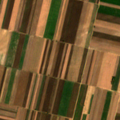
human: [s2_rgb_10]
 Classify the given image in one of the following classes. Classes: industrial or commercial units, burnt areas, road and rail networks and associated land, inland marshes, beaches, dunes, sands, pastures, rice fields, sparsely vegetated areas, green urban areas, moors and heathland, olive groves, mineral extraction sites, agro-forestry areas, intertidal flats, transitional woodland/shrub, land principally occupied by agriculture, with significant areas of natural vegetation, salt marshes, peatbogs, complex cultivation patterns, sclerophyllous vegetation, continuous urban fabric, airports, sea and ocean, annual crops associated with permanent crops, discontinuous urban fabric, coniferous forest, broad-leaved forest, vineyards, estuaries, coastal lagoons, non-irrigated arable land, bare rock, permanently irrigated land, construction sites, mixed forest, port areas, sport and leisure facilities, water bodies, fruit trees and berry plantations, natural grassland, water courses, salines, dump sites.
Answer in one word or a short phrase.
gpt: non-irrigated arable land